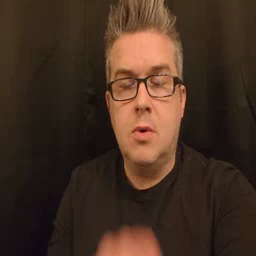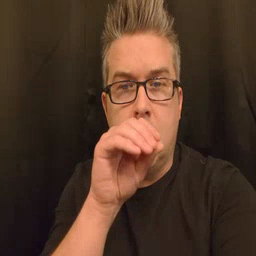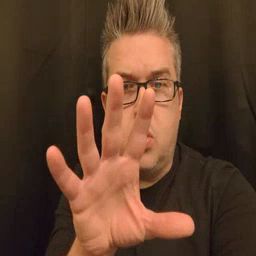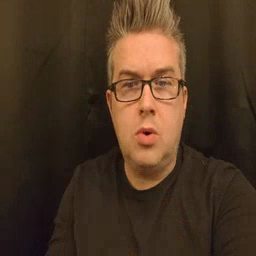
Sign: blow